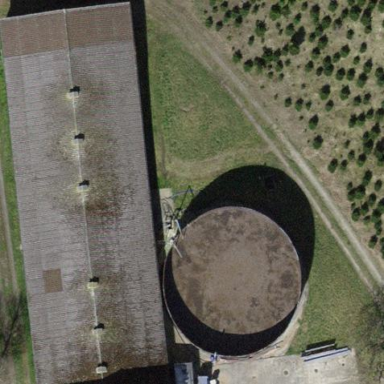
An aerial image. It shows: Storage tank that is man-made.